Field crop: maize
Growth stage: 2
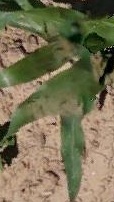
Species: maize